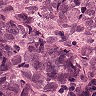
Metastatic tissue present: yes